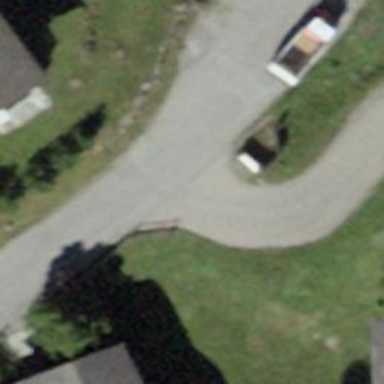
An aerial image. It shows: Smoothly paved residential road.